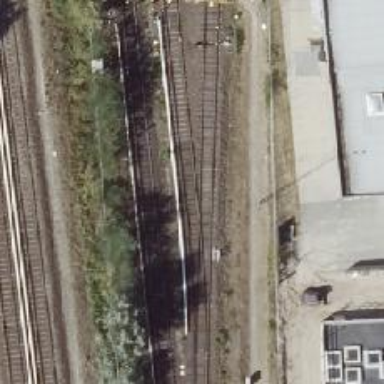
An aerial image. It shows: Siding service railway track for electrified light rail.